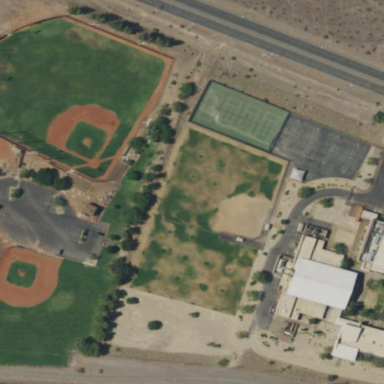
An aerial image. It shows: Baseball pitch for leisure land activities.